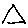
Label: triangle